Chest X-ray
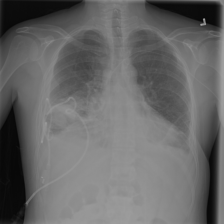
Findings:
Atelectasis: positive
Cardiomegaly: negative
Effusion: positive
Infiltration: positive
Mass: negative
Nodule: negative
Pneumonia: negative
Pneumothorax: negative
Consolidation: negative
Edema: negative
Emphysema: negative
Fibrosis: negative
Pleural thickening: negative
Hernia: negative